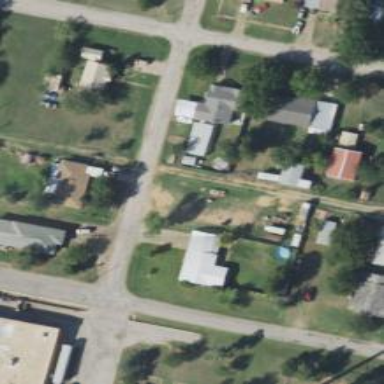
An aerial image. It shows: Alley classified as service road.